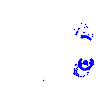
Particle: electron